Field crop: maize
Growth stage: 2
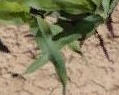
Species: maize